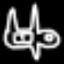
Label: airplane